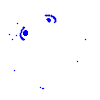
Particle: electron